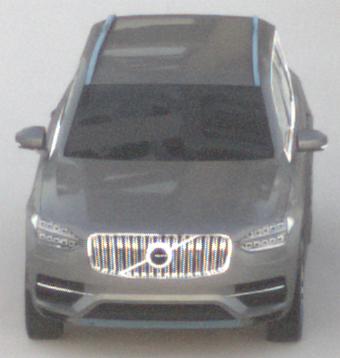
Make: Volvo
Model: XC90 B5
Detailed model: XC90 (L)
Model produced from: 2019/08
Model produced until: 2020/04
Doors: 5
Color: gray
Road condition: dry road
Daytime: sunrise or sunset
Contrast: low contrast